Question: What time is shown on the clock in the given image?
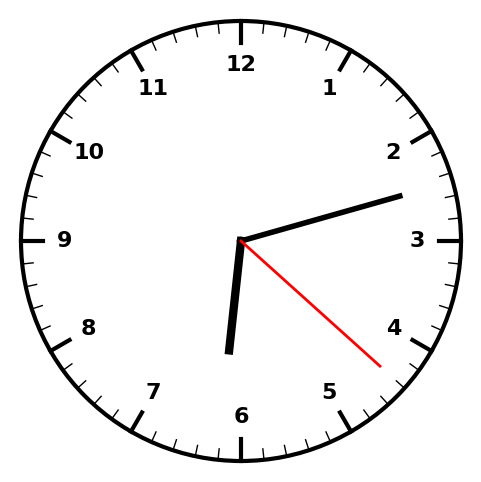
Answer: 06:12:22